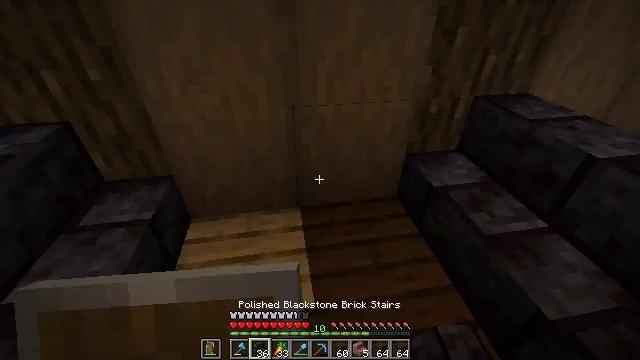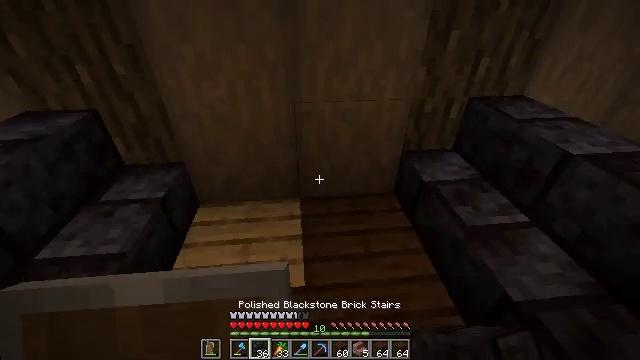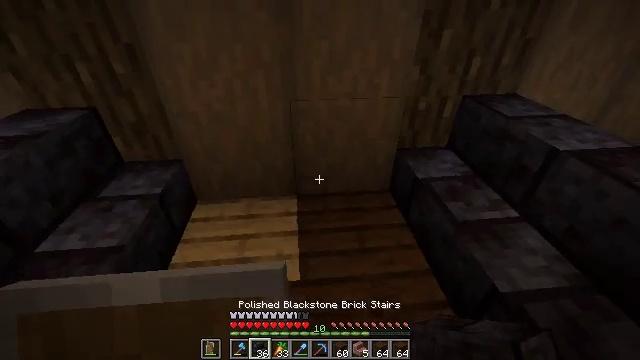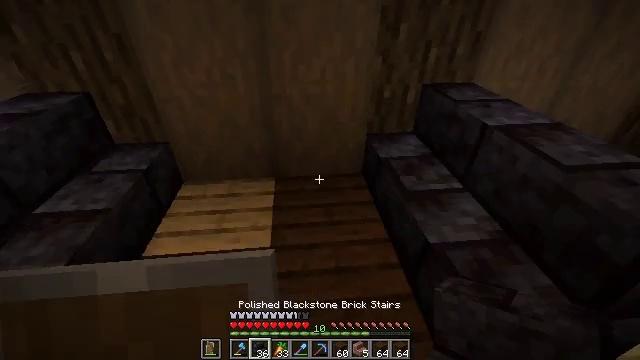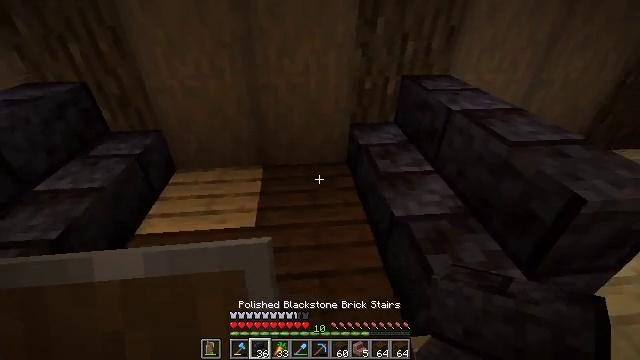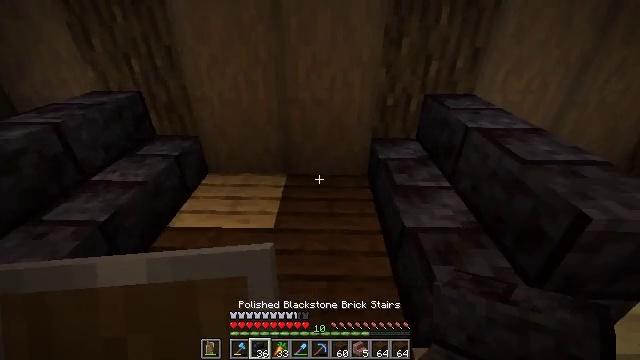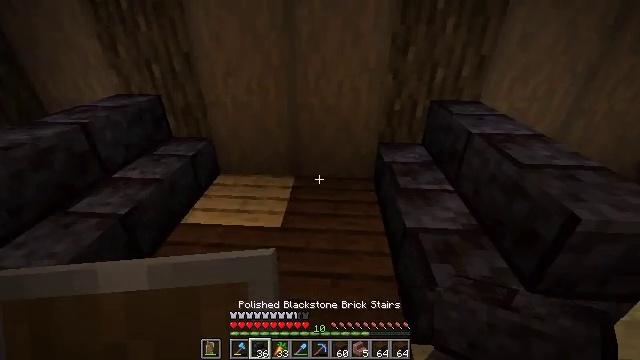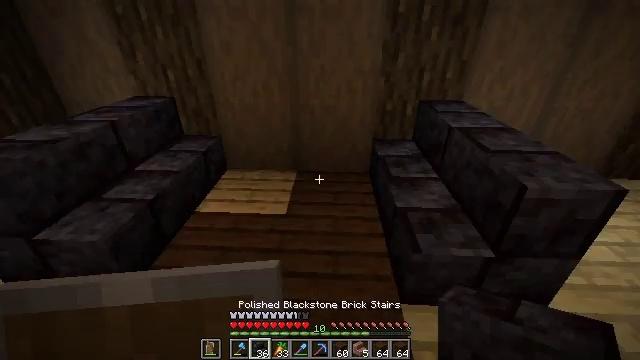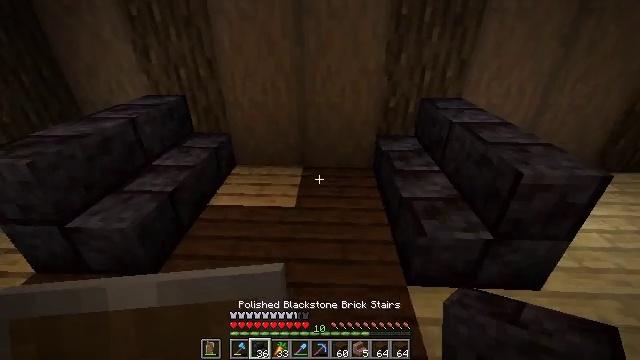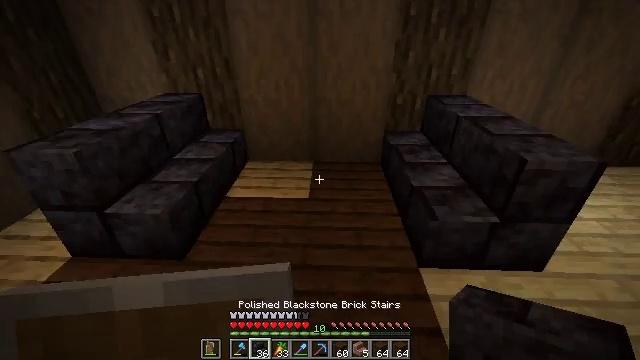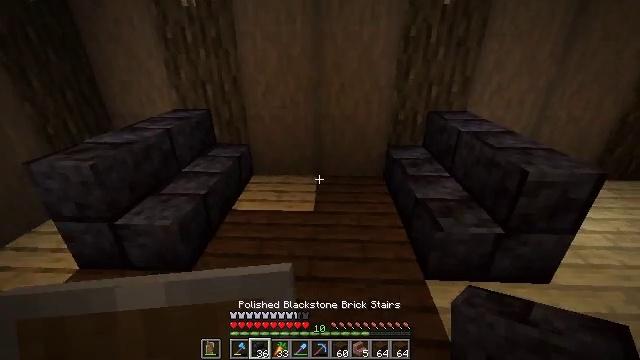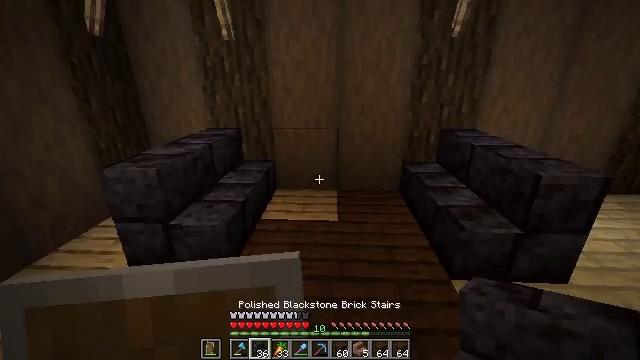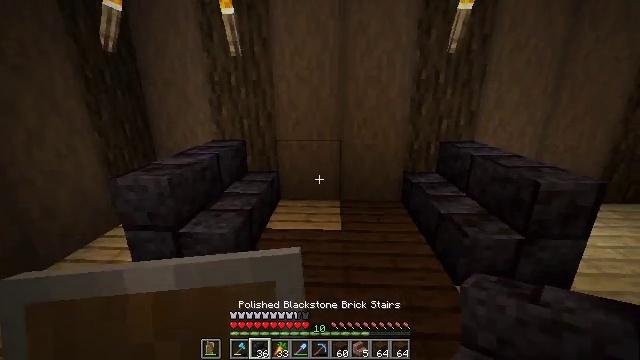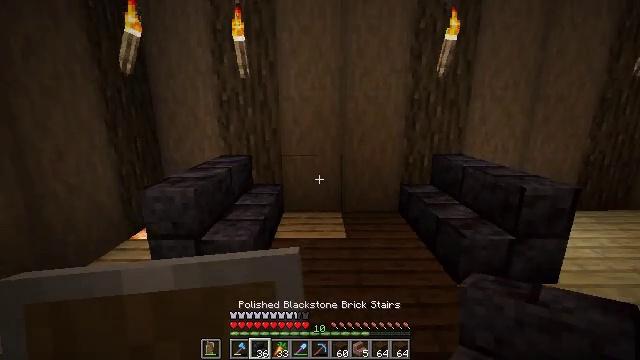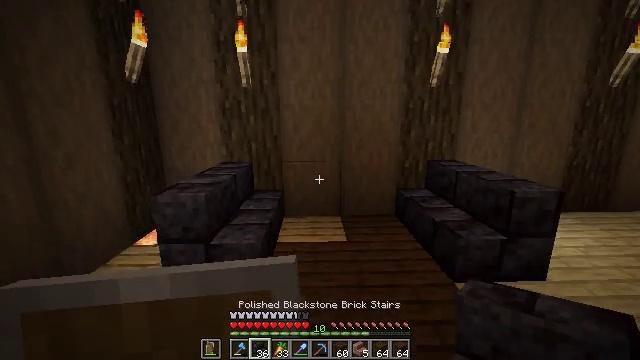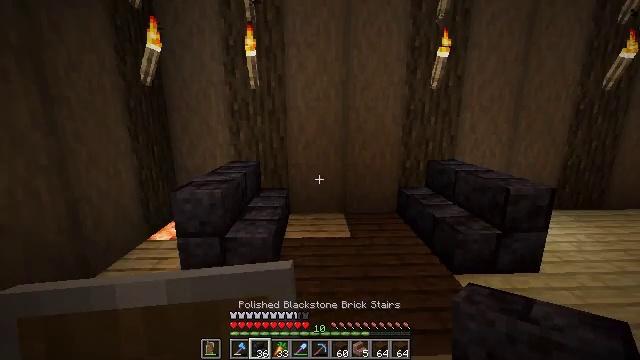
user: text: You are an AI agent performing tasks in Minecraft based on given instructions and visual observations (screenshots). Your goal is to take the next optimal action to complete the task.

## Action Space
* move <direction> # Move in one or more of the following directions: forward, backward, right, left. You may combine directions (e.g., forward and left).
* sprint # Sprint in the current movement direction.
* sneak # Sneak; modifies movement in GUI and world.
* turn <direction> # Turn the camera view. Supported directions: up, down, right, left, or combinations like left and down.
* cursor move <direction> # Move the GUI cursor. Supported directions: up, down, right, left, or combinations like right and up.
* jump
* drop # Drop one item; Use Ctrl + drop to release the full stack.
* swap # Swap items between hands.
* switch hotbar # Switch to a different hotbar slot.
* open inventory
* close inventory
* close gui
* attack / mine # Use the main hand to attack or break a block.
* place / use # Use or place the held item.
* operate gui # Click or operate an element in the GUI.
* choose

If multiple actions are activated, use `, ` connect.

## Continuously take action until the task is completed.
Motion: motion action
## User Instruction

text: Collect polished blackstone brick stairs.
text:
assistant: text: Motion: move back and move right, turn left
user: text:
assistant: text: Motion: move back and move right
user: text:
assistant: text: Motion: move back and move right
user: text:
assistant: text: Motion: move back and move right
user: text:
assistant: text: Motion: move back, turn left and up
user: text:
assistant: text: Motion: move back, turn left and up
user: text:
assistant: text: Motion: move back and move left
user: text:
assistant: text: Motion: move back and move left
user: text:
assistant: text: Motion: move back and move left
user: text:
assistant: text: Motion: move back and move left, turn up
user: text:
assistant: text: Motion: move back and move left, turn up
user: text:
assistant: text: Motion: move back and move left, turn up
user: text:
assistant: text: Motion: move back and move left, turn right and up
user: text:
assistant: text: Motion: move back and move left, turn right and up
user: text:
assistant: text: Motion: move back
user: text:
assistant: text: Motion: no_op
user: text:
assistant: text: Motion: move forward
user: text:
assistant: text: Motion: move forward
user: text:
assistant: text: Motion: move forward
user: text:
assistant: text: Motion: move forward
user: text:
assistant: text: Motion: move forward and move right, turn right and up
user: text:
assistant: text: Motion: move right, turn up
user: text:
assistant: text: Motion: turn left
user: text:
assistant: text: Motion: sneak
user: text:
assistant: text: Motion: sneak
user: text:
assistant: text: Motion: sneak
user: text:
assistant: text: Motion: sneak
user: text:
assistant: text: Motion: sneak
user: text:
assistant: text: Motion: move right, sneak
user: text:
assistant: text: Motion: move right, sneak